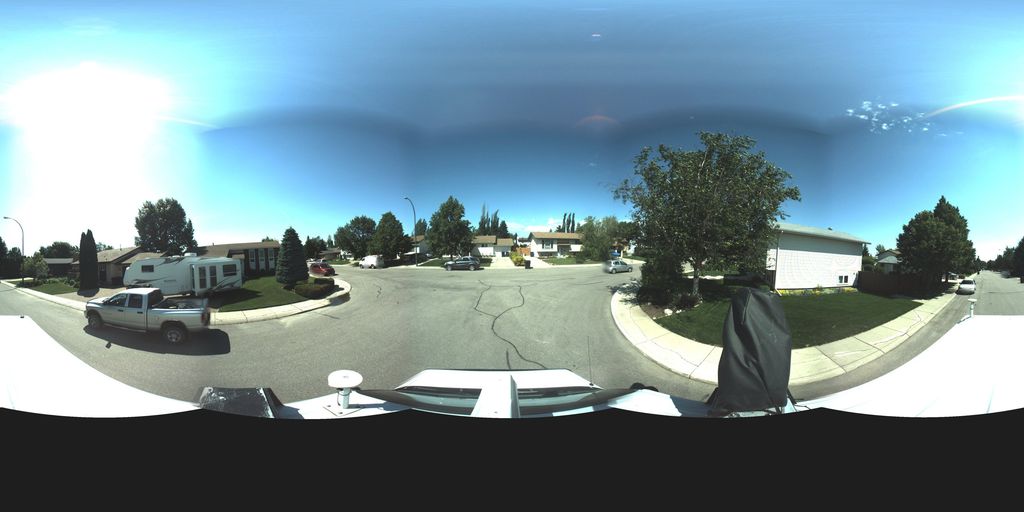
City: saskatoon